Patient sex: M
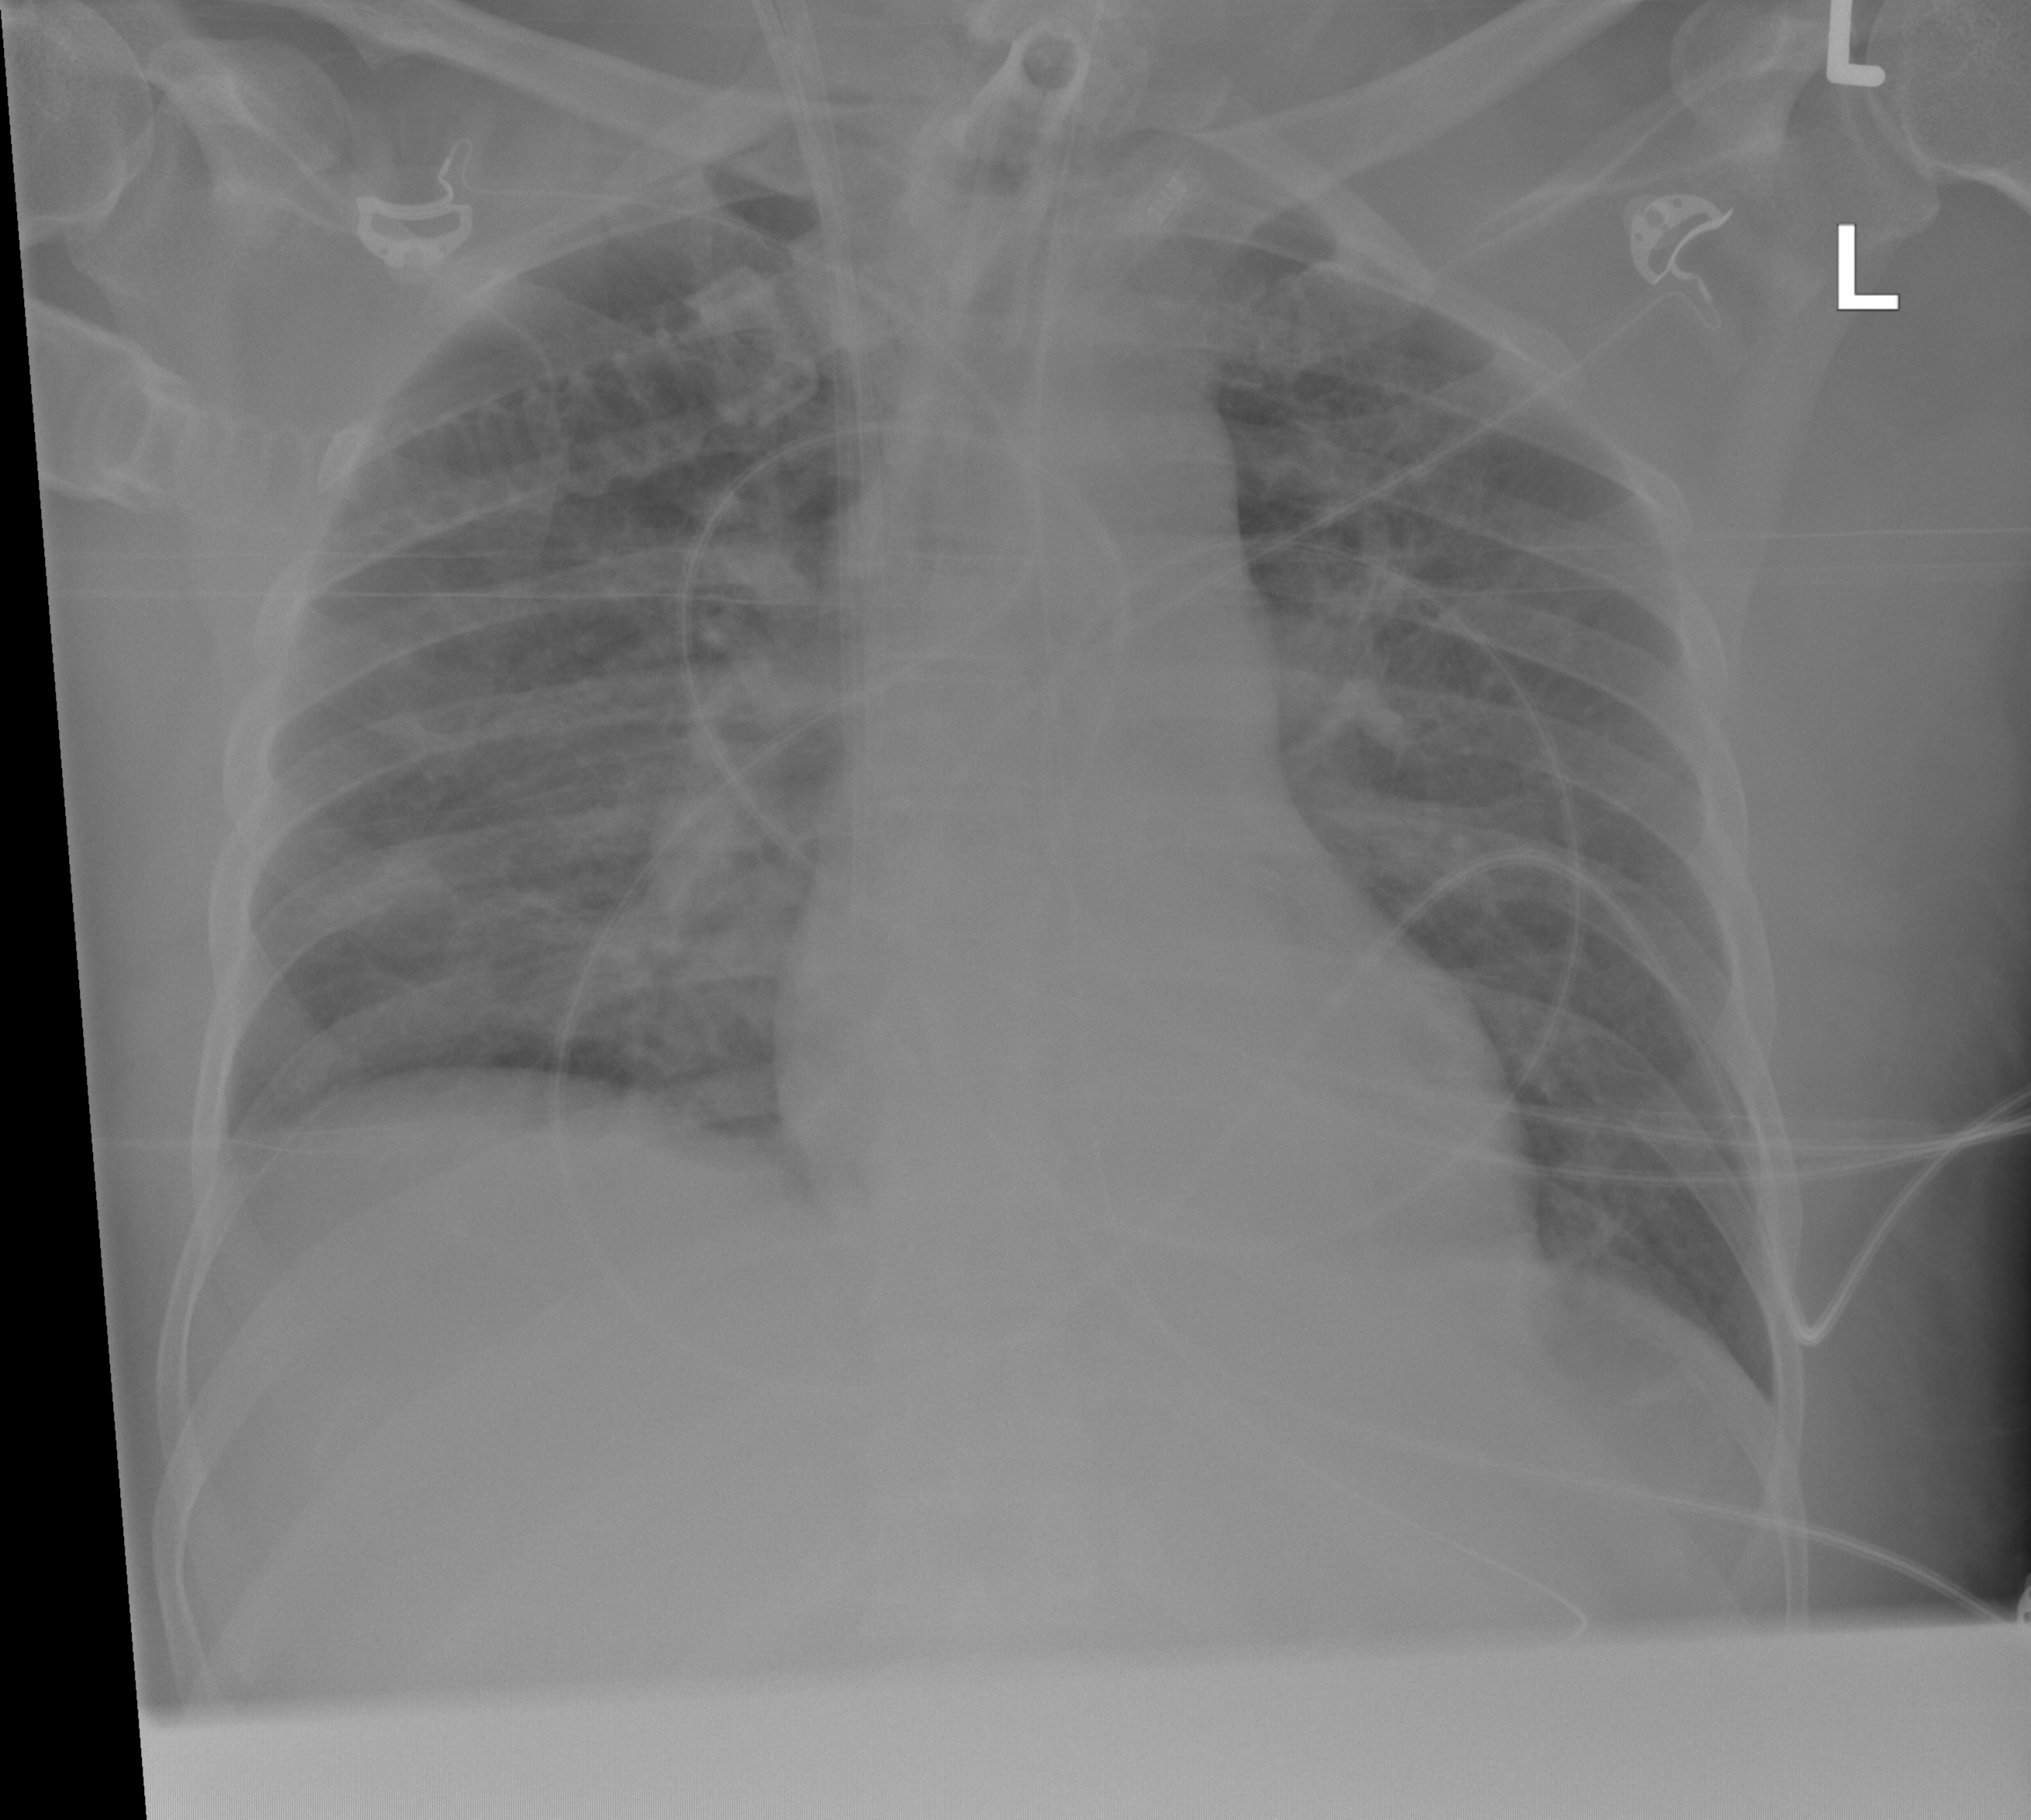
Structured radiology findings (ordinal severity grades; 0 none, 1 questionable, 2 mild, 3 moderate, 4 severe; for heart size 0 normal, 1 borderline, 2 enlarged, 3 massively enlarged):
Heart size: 0
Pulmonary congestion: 2
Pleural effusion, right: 0
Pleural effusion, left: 0
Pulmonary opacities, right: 3
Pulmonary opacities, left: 2
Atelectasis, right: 0
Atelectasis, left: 2